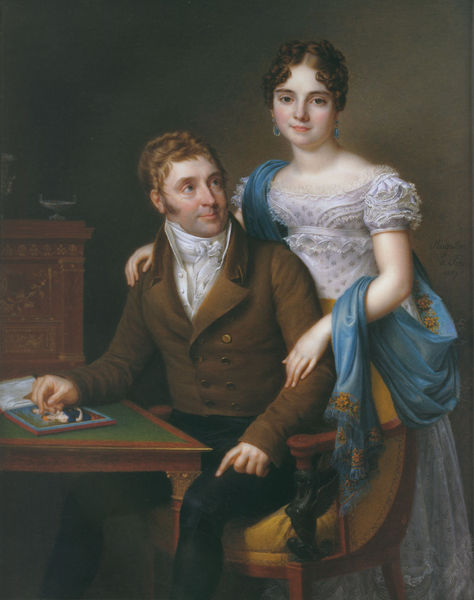
Titel: Portrait von Thomas Weld (1773-1832) und seiner Tochter Mary Lucy (1799-1831)
Institution: Collection E.P.S.
Schlagwörter: blau, gemälde, kopf, mann, umhang, weiß, grün, menschen, braun, frau, holz, kleid, kleider, raum, stuhl, tisch, rot, schal, tuch, malerei, jacke, jung, arme, bluse, spitze, bild, innenraum, möbel, portrait, porträt, interieur, reich, stickerei, stoff, ohrringe, paar, en face, knopf, locken, schrank, zwei, stube, rüschen, knöpfe, stola, doppelbildnis, doppelporträt, bayern, ehepaar, wohlhabend, ohringe, 17 jahrhundert